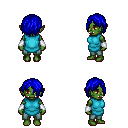
a pixel art fantasy rpg character, female body template, orc, green skin, teal tunic, teal pants, blue bangs hairstyle, white cloth bracers, four views (front, back, left, right), 2x2 character sprite sheet, small pixel art, hard edges, no anti-aliasing